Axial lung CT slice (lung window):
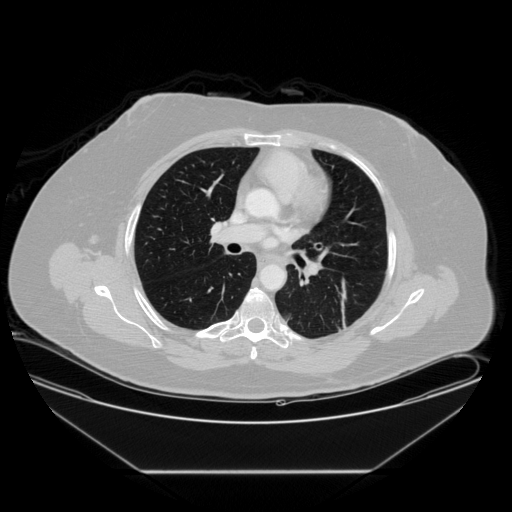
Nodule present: no